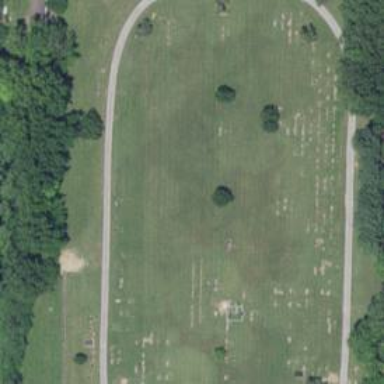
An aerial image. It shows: Cemetery.